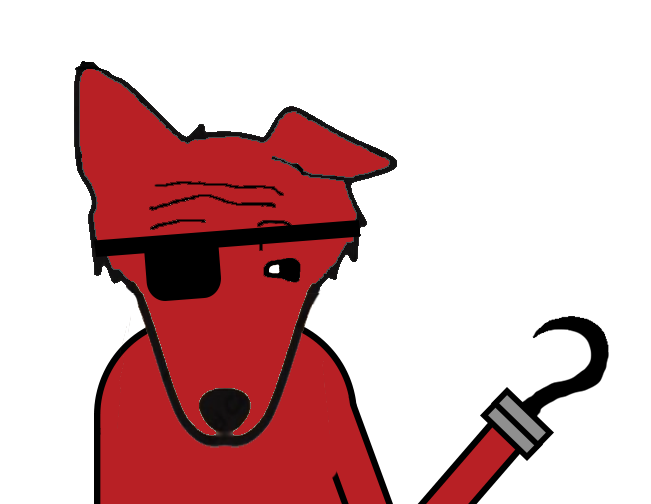
Label: 5_Animal